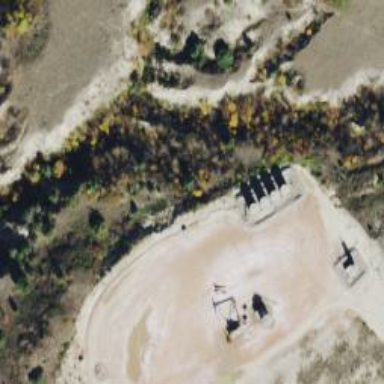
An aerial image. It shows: Storage tank with man-made structure.